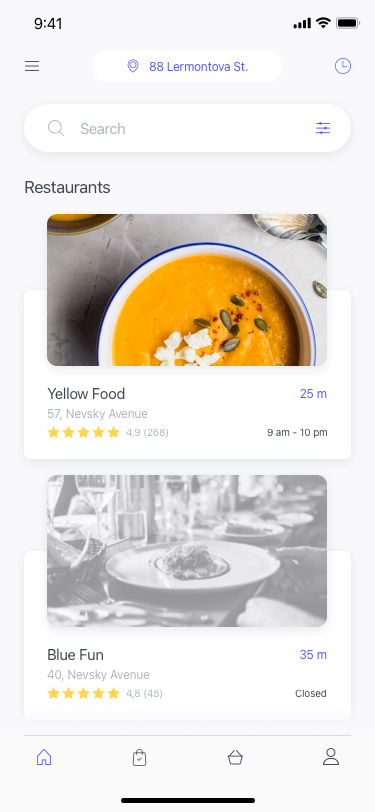
Text in this UI design:
4,9 (268)
57, Nevsky Avenue
Yellow Food
25 m
9 am - 10 pm
4,8 (45)
40, Nevsky Avenue
Blue Fun
35 m
Closed
Restaurants